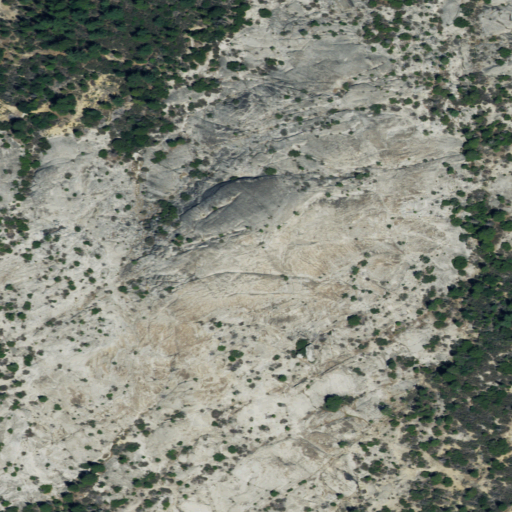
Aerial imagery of mountain in California named Little Bald Rock containing grassland and shrub